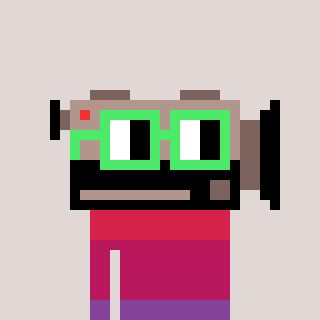
a pixel art character with square light green glasses, a camcorder-shaped head and a yellow-colored body on a warm background